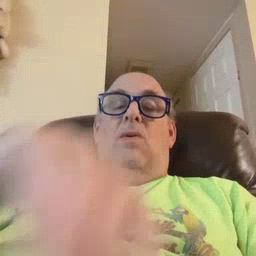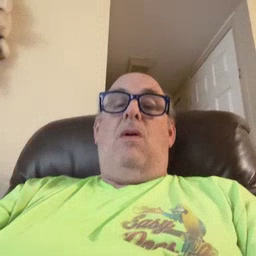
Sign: cloud